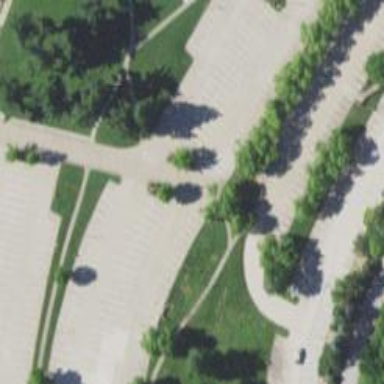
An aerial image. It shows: Parking area with surface.